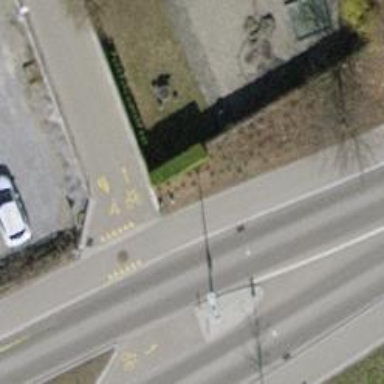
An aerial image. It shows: Cycleway.